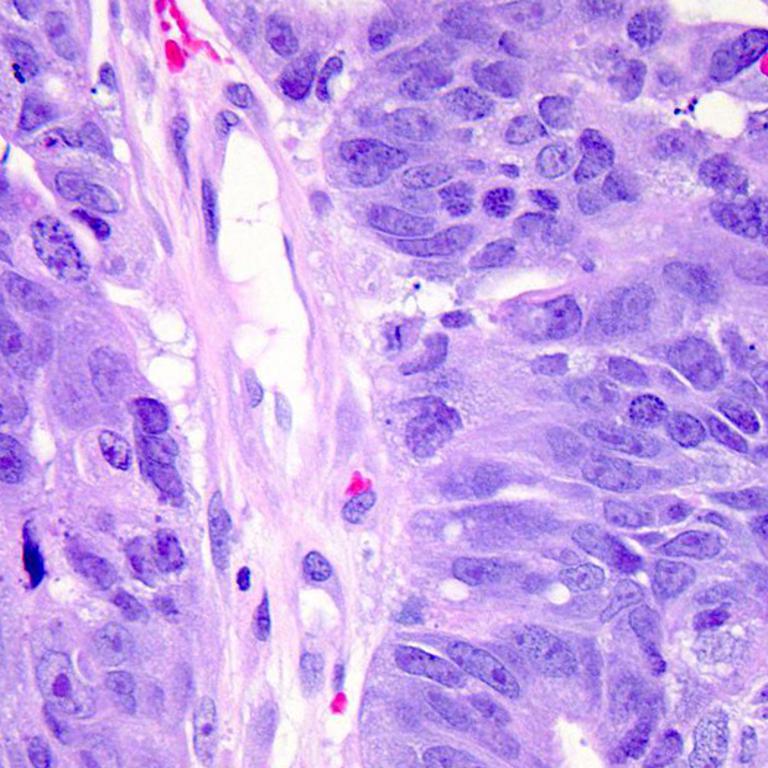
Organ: colon
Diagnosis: adenocarcinomas